Aerial crown-view tile of a tropical tree (Barro Colorado Island, Panama), acquired 20250715:
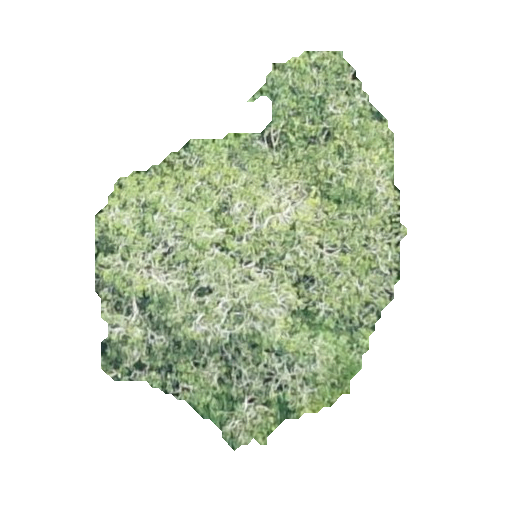
Species: Guapira myrtiflora
GBIF accepted scientific name: Guapira myrtiflora
Crown area: 122.033 m²